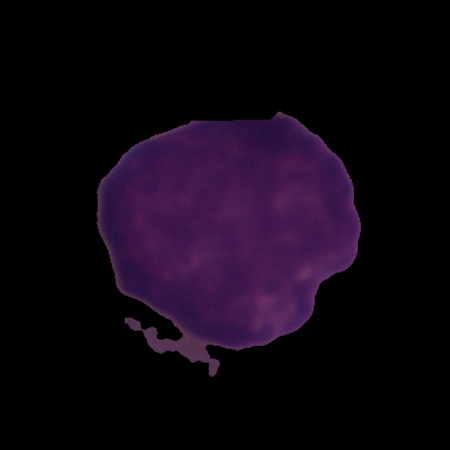
Label: cancer